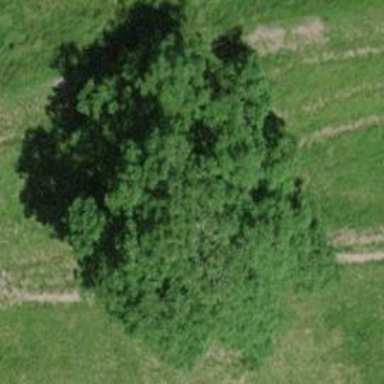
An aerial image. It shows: Broadleaved tree with lush foliage.